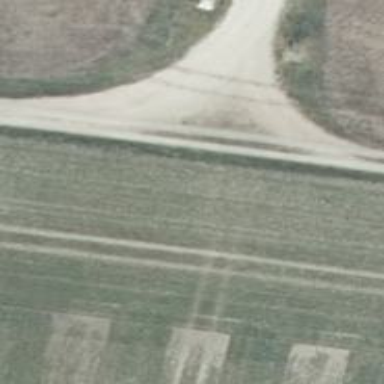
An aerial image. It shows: Track with grade2 concrete lanes.